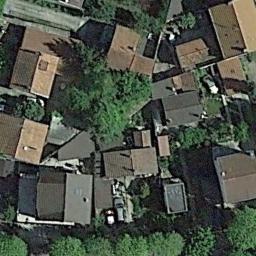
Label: dense_residential